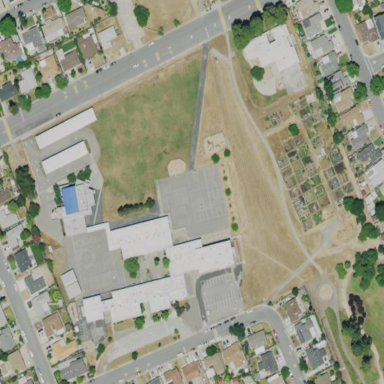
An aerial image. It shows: School.